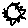
Label: sun